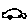
Label: car